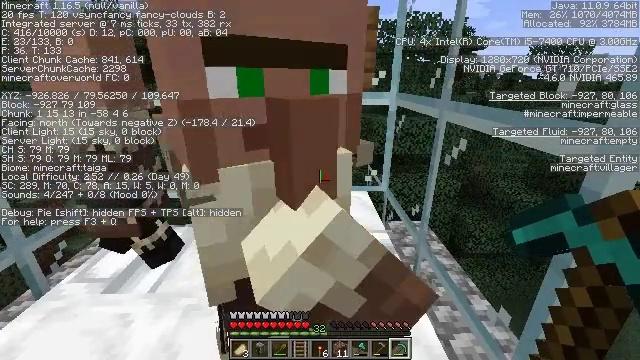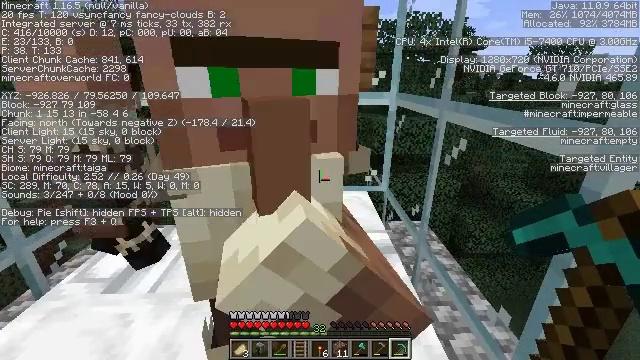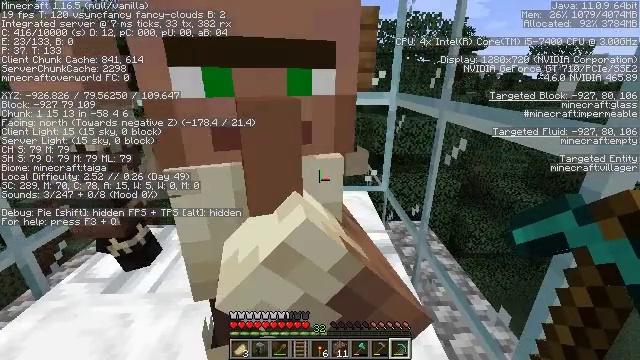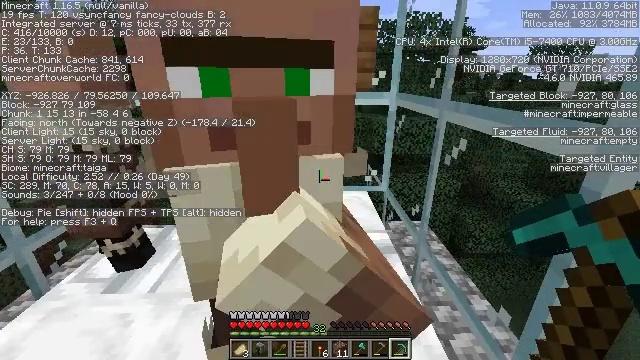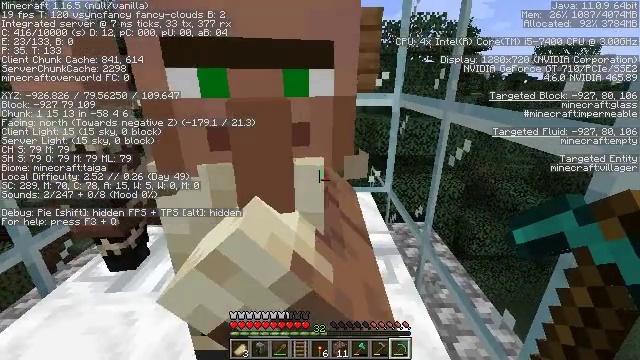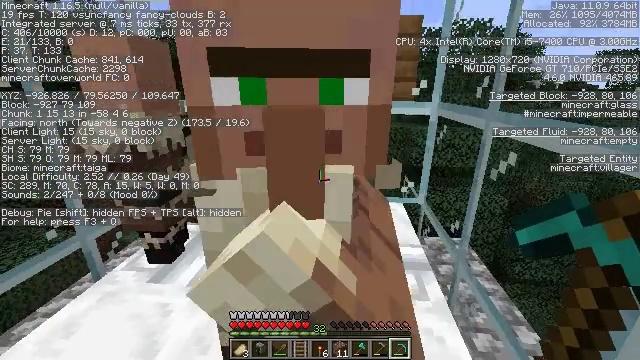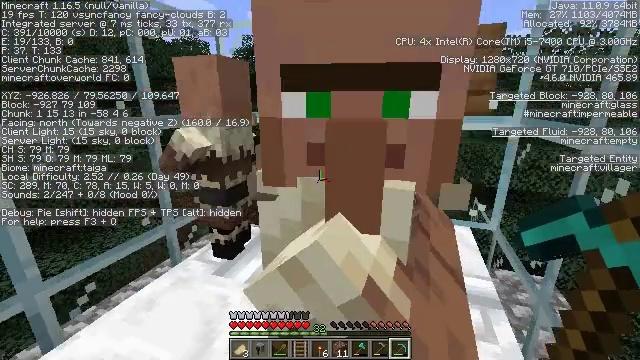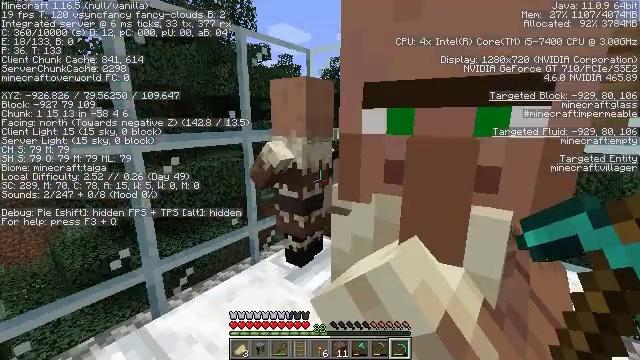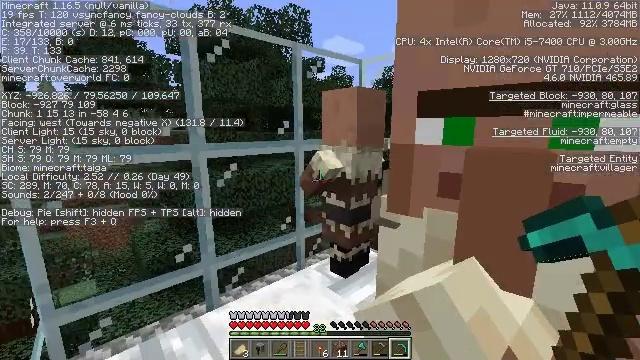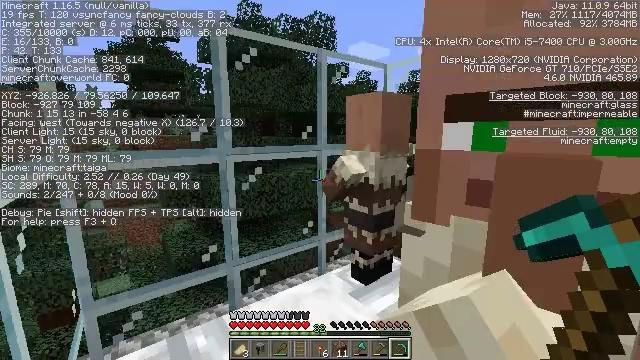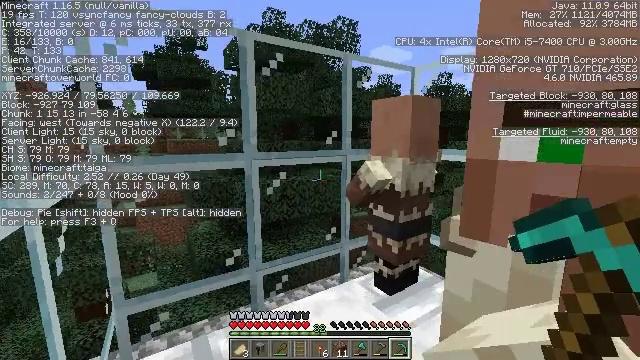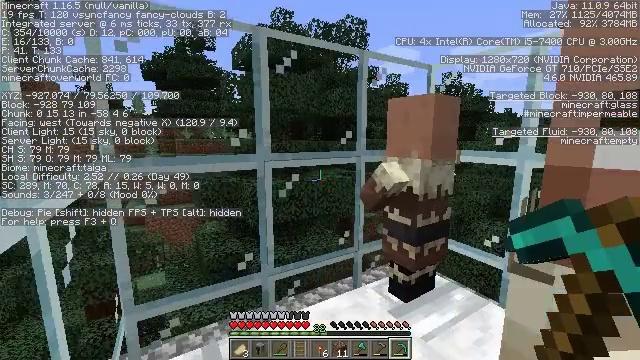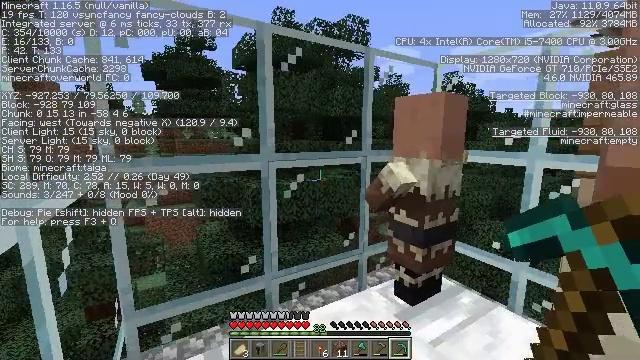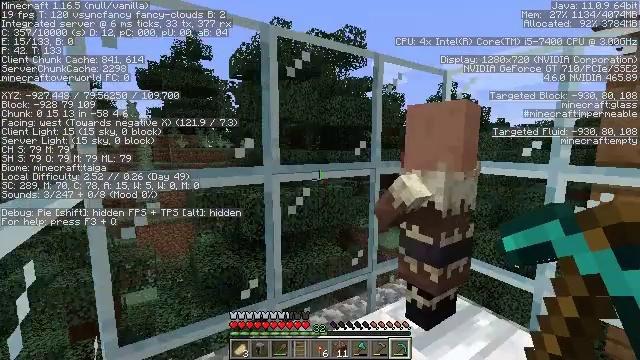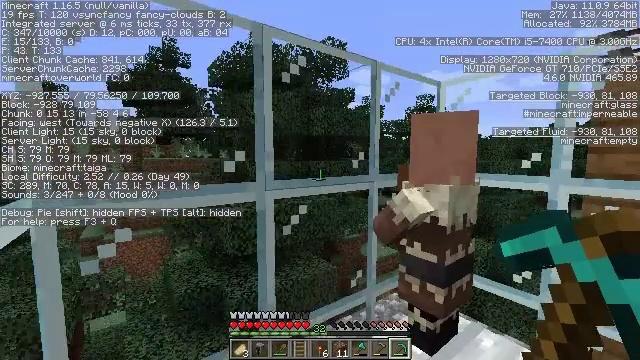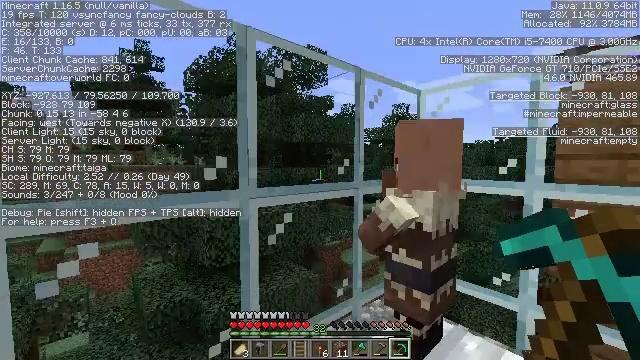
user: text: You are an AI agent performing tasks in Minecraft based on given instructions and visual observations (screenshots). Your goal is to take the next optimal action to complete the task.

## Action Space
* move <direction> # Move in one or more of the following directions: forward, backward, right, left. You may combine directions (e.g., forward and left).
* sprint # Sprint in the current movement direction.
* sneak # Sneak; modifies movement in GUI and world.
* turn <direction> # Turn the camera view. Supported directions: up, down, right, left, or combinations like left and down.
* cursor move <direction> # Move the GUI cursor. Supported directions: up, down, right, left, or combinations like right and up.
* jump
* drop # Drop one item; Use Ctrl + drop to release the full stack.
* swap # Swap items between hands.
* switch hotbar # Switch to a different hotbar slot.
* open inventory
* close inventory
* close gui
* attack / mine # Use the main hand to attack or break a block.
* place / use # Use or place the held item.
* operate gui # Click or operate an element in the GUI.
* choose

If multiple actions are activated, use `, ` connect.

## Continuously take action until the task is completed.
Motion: motion action
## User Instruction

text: Remove the white bed from its place.
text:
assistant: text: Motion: no_op
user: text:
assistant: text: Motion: no_op
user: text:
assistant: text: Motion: no_op
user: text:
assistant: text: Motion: no_op
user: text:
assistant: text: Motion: turn left and up
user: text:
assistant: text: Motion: turn left and up
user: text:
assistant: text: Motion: turn left and up
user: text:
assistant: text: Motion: turn left and up
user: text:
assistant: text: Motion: turn left and up
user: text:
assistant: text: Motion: move forward and move left, turn left
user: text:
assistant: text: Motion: move forward and move left, turn left
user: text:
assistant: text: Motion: move forward and move left
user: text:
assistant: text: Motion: move forward and move left, turn right and up
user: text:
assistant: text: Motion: turn right and up
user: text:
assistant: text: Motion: turn right and up
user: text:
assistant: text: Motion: turn right
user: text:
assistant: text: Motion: turn right
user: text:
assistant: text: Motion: turn right
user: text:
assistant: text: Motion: no_op
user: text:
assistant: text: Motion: no_op
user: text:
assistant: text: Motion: no_op
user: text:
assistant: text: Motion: turn right
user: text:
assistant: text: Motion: turn right
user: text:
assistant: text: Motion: turn right
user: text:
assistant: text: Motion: turn right
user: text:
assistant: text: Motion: turn right
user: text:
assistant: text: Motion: turn right
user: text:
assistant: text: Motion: no_op
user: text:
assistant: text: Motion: no_op
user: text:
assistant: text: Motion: no_op